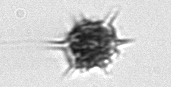
Label: Dictyocha